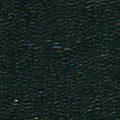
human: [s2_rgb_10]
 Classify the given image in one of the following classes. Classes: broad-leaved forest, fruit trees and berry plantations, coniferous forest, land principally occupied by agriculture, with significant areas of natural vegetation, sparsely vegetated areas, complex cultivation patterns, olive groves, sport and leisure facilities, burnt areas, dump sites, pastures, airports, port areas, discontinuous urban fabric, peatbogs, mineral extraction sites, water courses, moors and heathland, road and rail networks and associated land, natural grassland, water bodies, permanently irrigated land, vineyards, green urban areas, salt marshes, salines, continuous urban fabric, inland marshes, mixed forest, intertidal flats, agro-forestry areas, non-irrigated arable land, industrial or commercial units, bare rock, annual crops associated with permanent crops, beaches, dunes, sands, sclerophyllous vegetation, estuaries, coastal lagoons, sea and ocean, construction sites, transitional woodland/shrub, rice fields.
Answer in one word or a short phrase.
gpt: sea and ocean